Platform: macOS
Application: Arc Browser
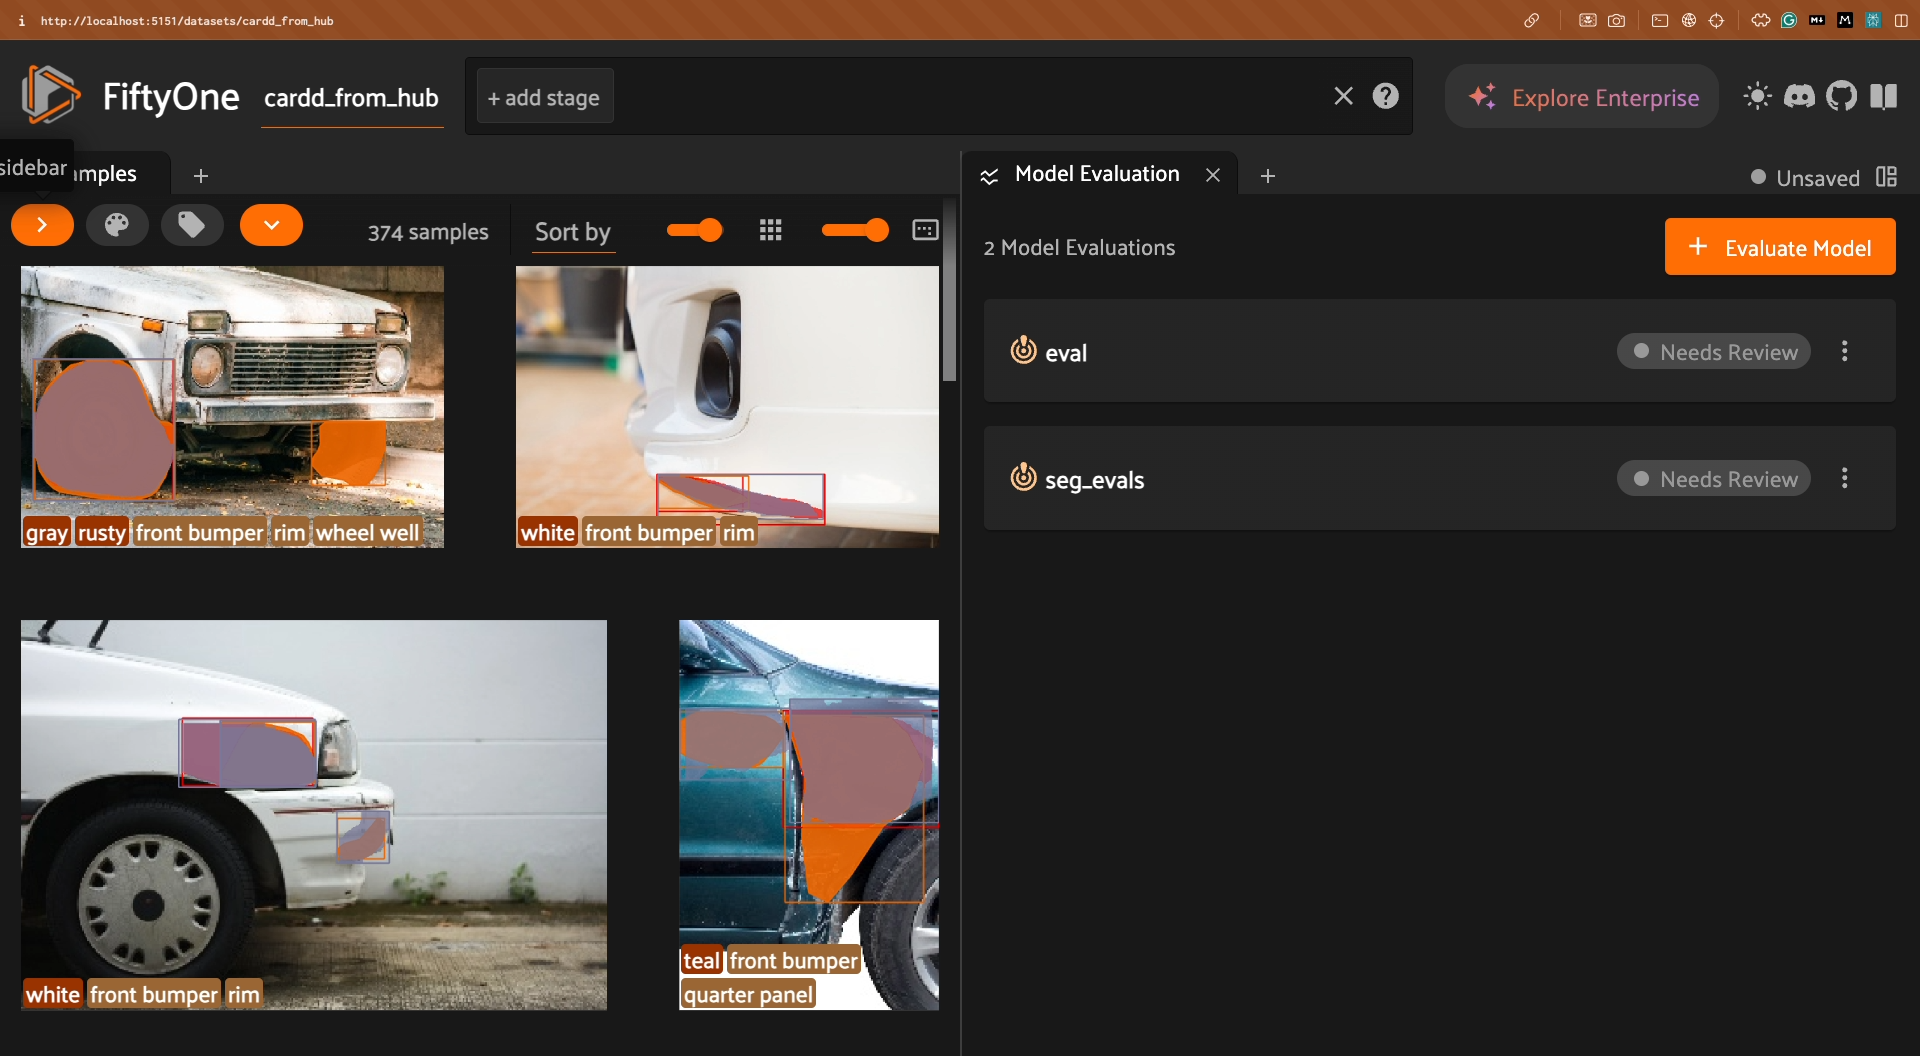
task_description: Locate the samples panel
action_type: hover
element_info: Menu Item
steps_since_start: 1